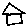
Label: house